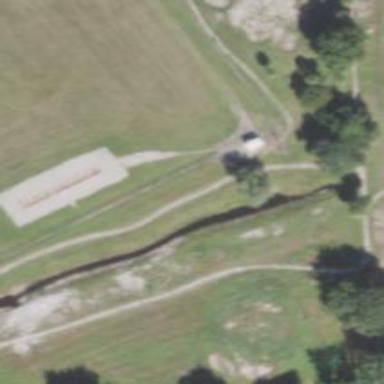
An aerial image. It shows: Pathway for golfing.